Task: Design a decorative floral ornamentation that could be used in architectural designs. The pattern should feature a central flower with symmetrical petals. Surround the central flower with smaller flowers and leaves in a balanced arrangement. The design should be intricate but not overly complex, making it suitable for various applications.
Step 888:
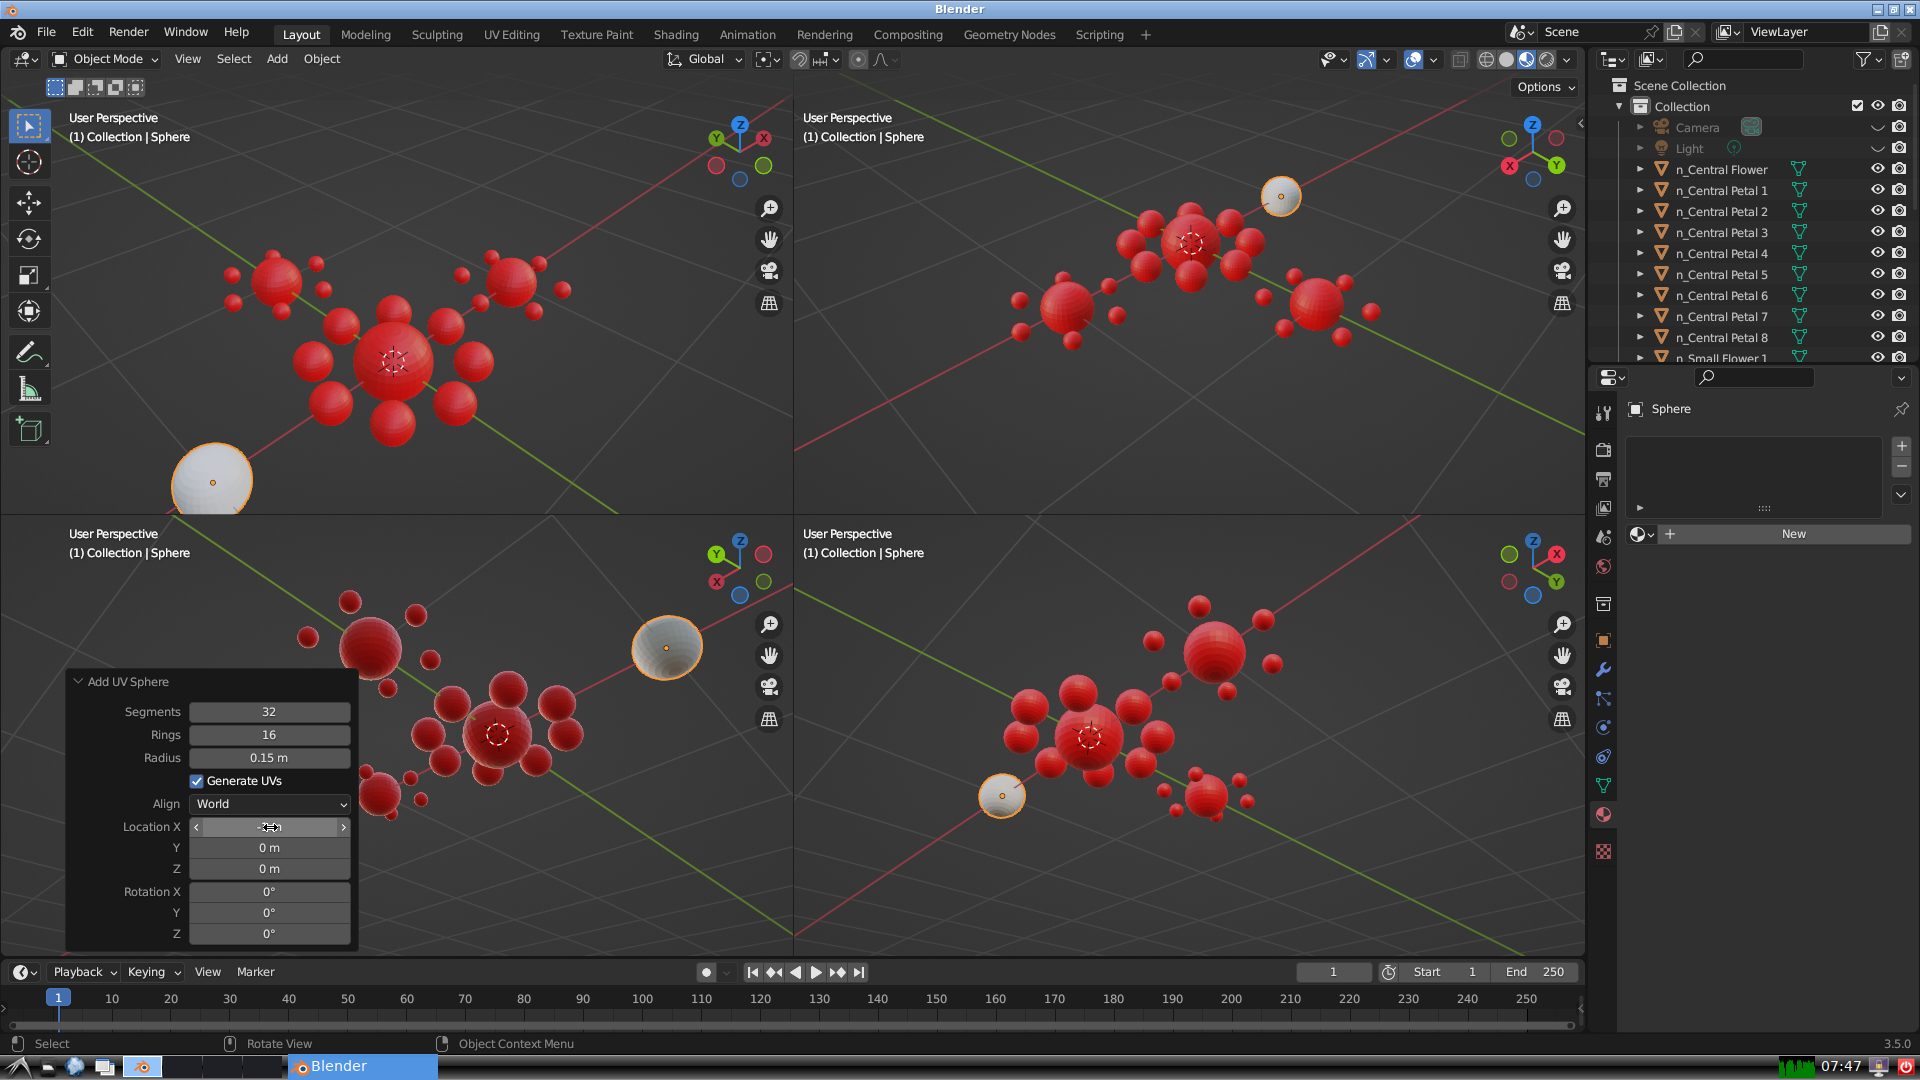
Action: {"mouse_move": [270, 849]}